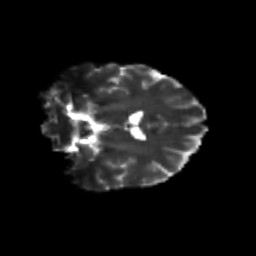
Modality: T2w
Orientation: coronal
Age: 25
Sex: female
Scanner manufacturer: siemens
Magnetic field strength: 3 T
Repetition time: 3.5 s
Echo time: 0.125 s